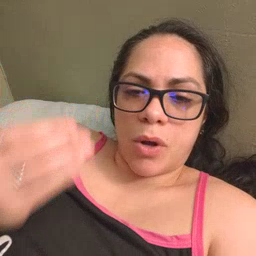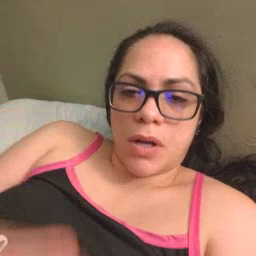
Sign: morning